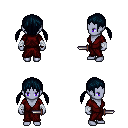
a pixel art fantasy rpg character, female body template, dark elf, purple skin, red robe, red pants, raven twin-tailed hairstyle, white cloth bandages, dagger, four views (front, back, left, right), 2x2 character sprite sheet, small pixel art, hard edges, no anti-aliasing